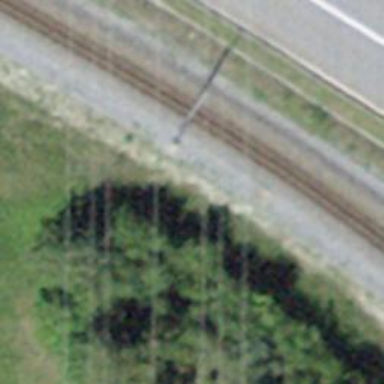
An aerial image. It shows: Catenary mast for power lines.